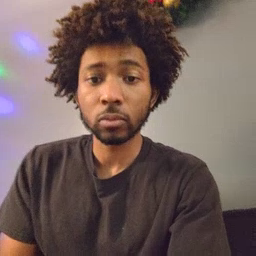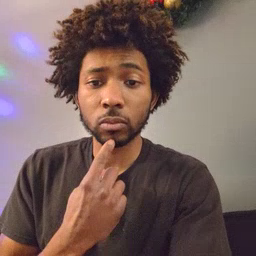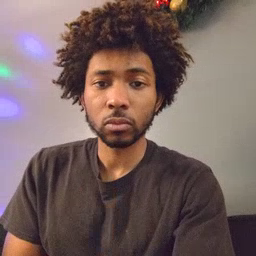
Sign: say